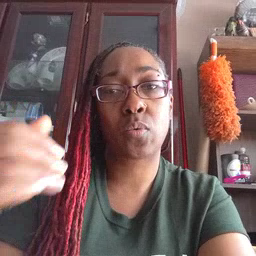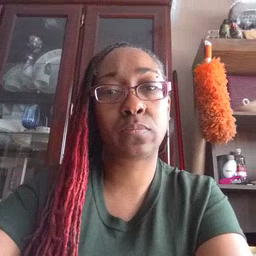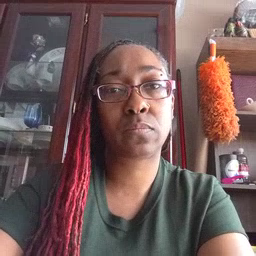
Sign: before